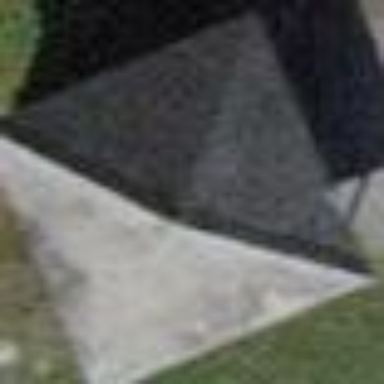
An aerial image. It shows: Picnic shelter with pyramidal roof shape.